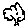
Label: tree